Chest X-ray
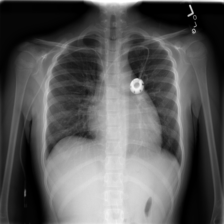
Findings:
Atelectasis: negative
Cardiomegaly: negative
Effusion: negative
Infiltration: negative
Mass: negative
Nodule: negative
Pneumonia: negative
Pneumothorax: negative
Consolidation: negative
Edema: negative
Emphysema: negative
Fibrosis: negative
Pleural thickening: negative
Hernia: negative